Question: I am working on rotating image manually in Matlab. Each time I run my code with a different image the previous images which are rotated are shown in the Figure. I couldn't figure it out. Any help would be appreciable.
The code is here:
[screenshot]
'''
im1 = imread('gradient.jpg');
[h, w, p] = size(im1);
theta = pi/12;
hh = round( h*cos(theta) + w*abs(sin(theta))); %Round to nearest integer
ww = round( w*cos(theta) + h*abs(sin(theta))); %Round to nearest integer
R = [cos(theta) -sin(theta); sin(theta) cos(theta)];
T = [w/2; h/2];
RT = [inv(R) T; 0 0 1];
for z = 1:p
for x = 1:ww
for y = 1:hh
% Using matrix multiplication
i = zeros(3,1);
i = RT*[x-ww/2; y-hh/2; 1];
%% Nearest Neighbour
i = round(i);
if i(1)>0 && i(2)>0 && i(1)<=w && i(2)<=h
im2(y,x,z) = im1(i(2),i(1),z);
end
end
end
end
x=1:ww;
y=1:hh;
[X, Y] = meshgrid(x,y); % Generate X and Y arrays for 3-D plots
orig_pos = [X(:)' ; Y(:)' ; ones(1,numel(X))]; % Number of elements in array or subscripted array expression
orig_pos_2 = [X(:)'-(ww/2) ; Y(:)'-(hh/2) ; ones(1,numel(X))];
new_pos = round(RT*orig_pos_2); % Round to nearest neighbour
% Check if new positions fall from map:
valid_pos = new_pos(1,:)>=1 & new_pos(1,:)<=w & new_pos(2,:)>=1 & new_pos(2,:)<=h;
orig_pos = orig_pos(:,valid_pos);
new_pos = new_pos(:,valid_pos);
siz = size(im1);
siz2 = size(im2);
% Expand the 2D indices to include the third dimension.
ind_orig_pos = sub2ind(siz2,orig_pos(2*ones(p,1),:),orig_pos(ones(p,1),:), (1:p)'*ones(1,length(orig_pos)));
ind_new_pos = sub2ind(siz, new_pos(2*ones(p,1),:), new_pos(ones(p,1),:), (1:p)'*ones(1,length(new_pos)));
im2(ind_orig_pos) = im1(ind_new_pos);
imshow(im2);
'''
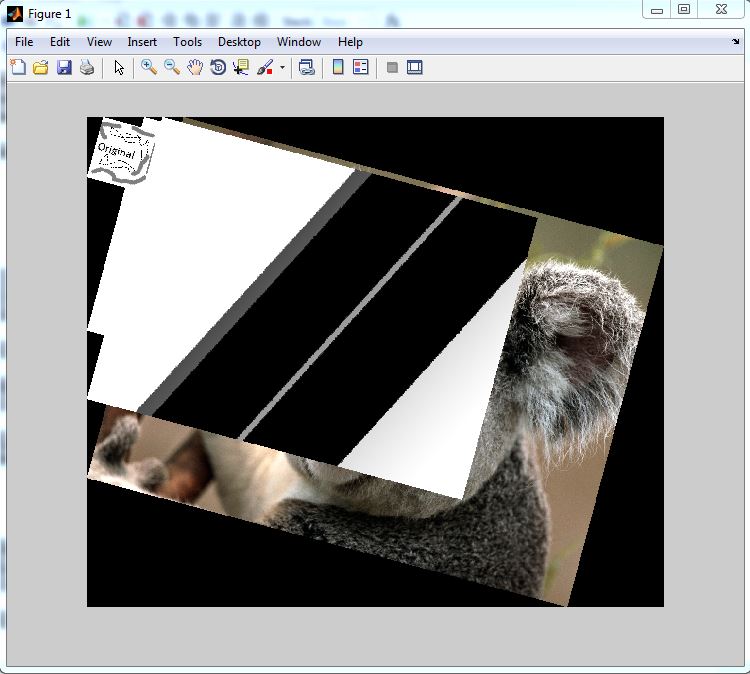
Answer: There is a problem with the initialization of 'im2', or rather, the lack of it. 'im2' is created in the section shown below:
'''
if i(1)>0 && i(2)>0 && i(1)<=w && i(2)<=h
im2(y,x,z) = im1(i(2),i(1),z);
end
'''
If 'im2' exists before this code is run and its width or height is larger than the image you are generating the new image will only overwrite the top left corner of your existing 'im2'. Try initializing 'im2' by adding adding
'''
im2 = zeros(hh, ww, p);
'''
before
'''
for z = 1:p
for x = 1:ww
for y = 1:hh
...
'''
As a bonus it might make your code a little faster since Matlab won't have to resize 'im2' as it grows in the loop.